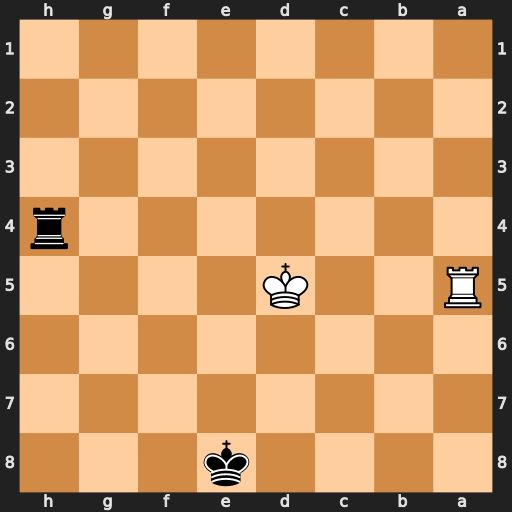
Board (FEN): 4k3/8/8/R2K4/7r/8/8/8
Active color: b
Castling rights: -
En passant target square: -
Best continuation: Rh5+ Kc4 Rxa5